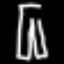
Label: pants